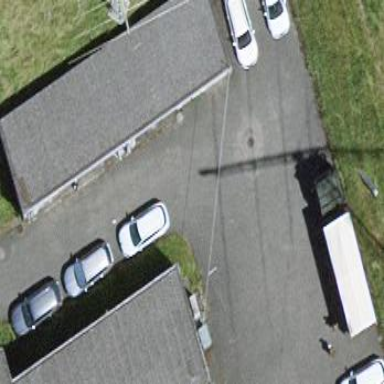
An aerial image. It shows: Garage.